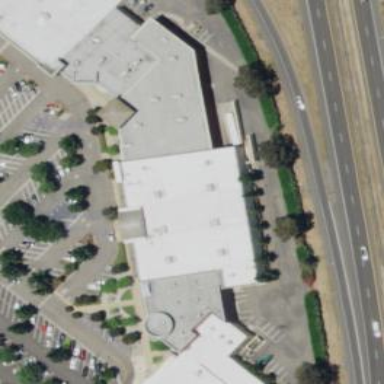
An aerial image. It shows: Building.